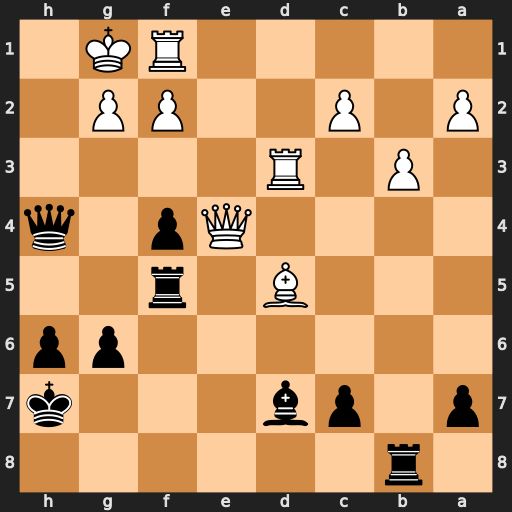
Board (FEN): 1r6/p1pb3k/6pp/3B1r2/4Qp1q/1P1R4/P1P2PP1/5RK1
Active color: b
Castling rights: -
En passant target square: -
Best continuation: Rh5 Rh3 Bxh3